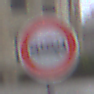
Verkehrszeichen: VerbotKraftomnibusse
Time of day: Midday
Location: Outdoor (Urban)
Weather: Overcast
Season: NotSpecified
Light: Natural